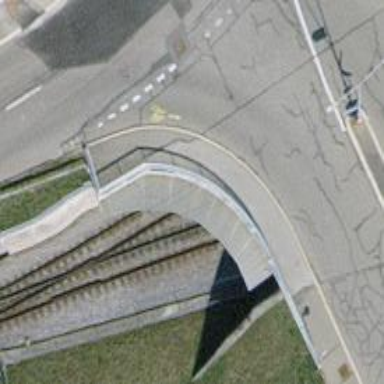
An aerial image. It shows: Narrow-gauge railway track with 1 electrified contact line.